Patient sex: M
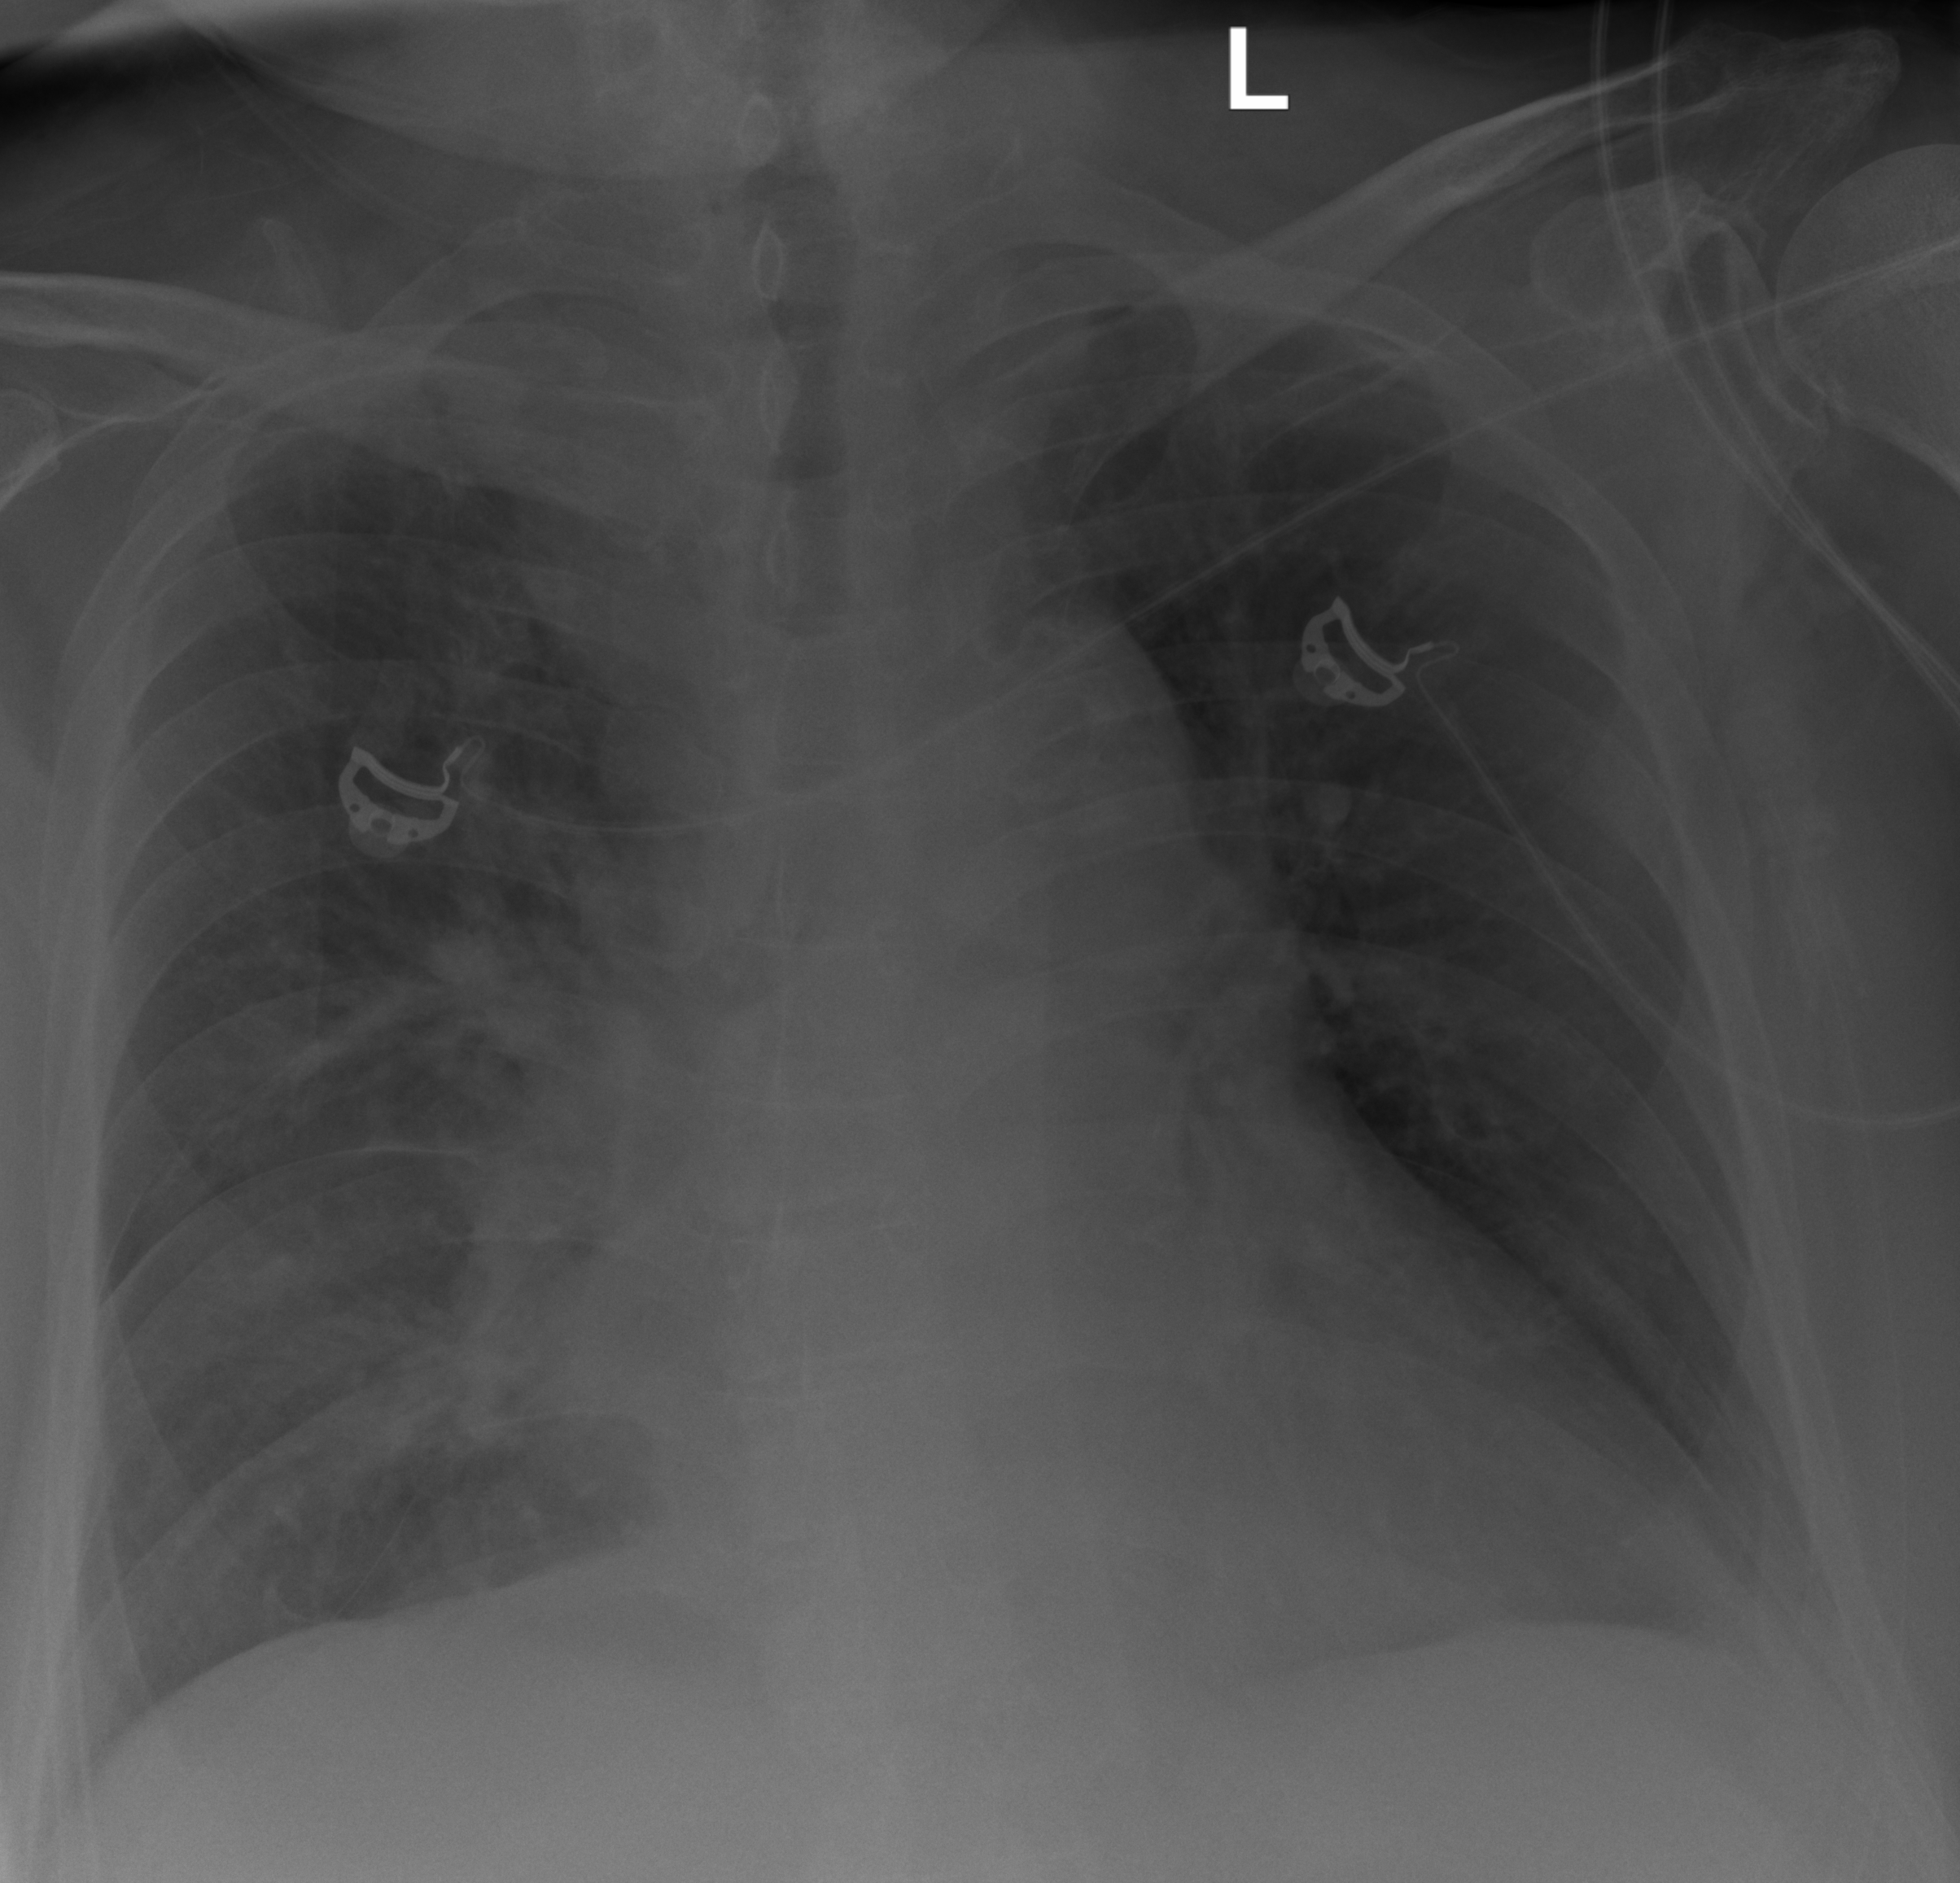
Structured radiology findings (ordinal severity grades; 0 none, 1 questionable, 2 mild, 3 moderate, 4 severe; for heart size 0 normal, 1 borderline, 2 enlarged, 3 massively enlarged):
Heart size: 2
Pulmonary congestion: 2
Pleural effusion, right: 2
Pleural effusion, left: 0
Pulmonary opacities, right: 2
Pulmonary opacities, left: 0
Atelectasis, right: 2
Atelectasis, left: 0